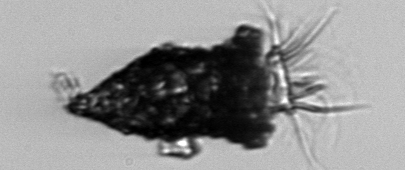
Label: Tintinnopsis